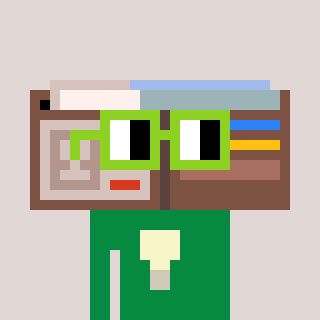
a pixel art character with square light green glasses, a wallet-shaped head and a green-colored body on a warm background